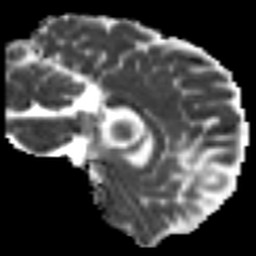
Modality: MD
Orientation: sagittal
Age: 29
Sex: male
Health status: ill
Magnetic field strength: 3 T
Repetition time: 9 s
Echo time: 0.093 s